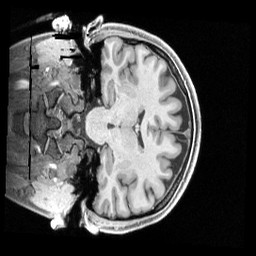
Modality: T1w
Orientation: coronal
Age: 25
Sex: female
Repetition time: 2.4 s
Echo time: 0.00222 s